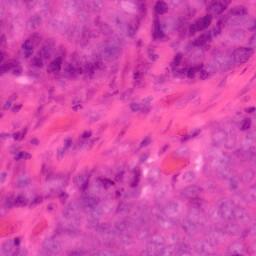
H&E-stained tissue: Colon